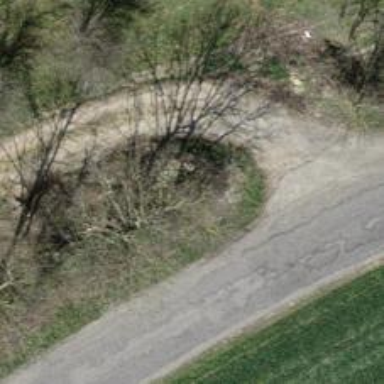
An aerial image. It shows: Culvert tunnel.